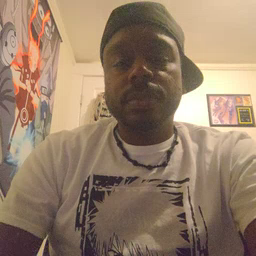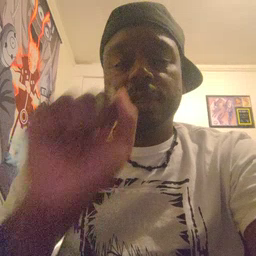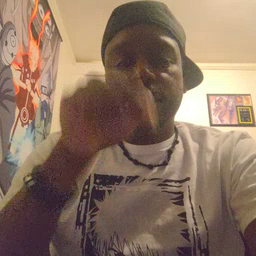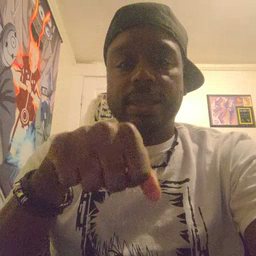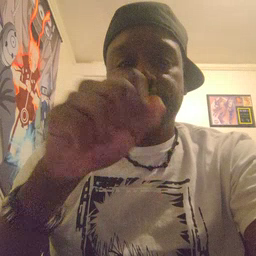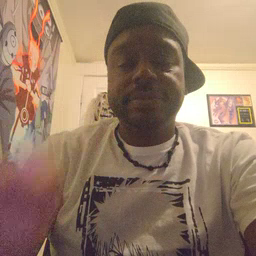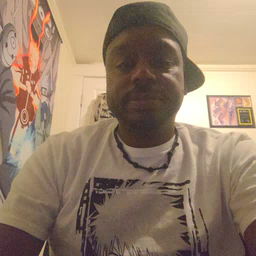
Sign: can